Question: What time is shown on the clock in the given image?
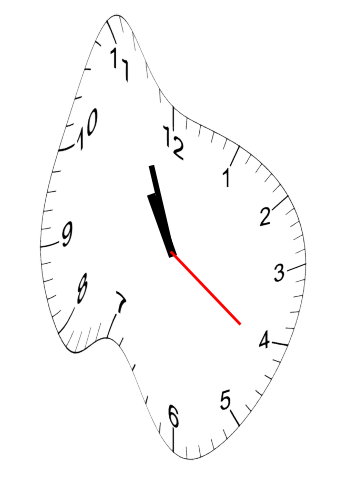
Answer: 10:56:21